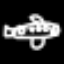
Label: airplane